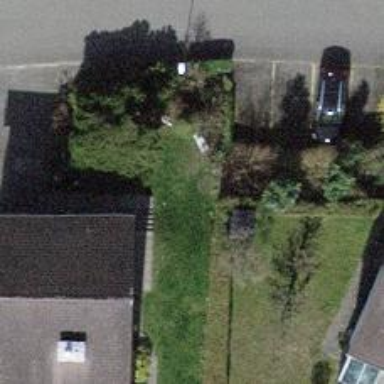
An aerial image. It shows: Hedge barrier.